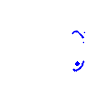
Particle: proton